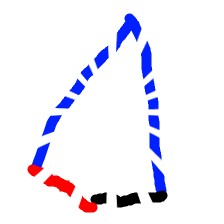
Shape: kite